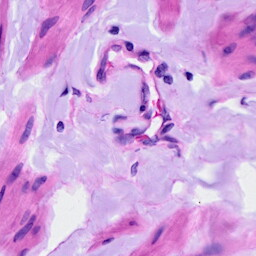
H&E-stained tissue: Ovarian